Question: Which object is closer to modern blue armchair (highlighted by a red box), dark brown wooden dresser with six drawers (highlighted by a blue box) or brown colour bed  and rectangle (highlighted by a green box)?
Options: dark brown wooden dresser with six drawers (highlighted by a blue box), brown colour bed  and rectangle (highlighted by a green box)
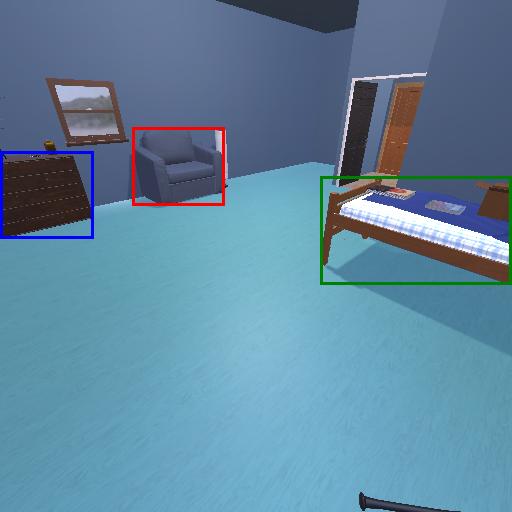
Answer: dark brown wooden dresser with six drawers (highlighted by a blue box)